Field crop: maize
Growth stage: 2
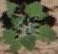
Species: chenopodium